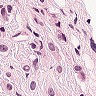
Metastatic tissue present: yes